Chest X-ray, PA view. Patient: 46 years old, sex F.
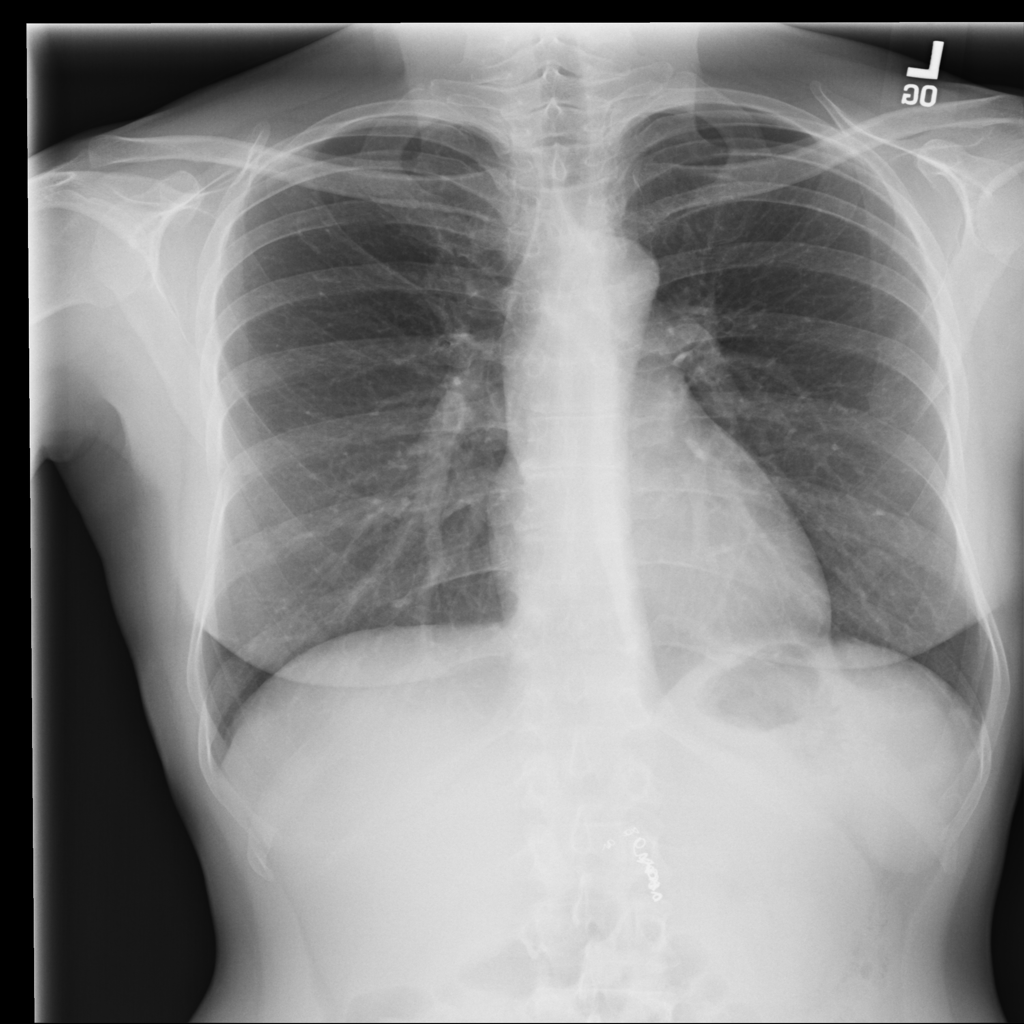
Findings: No Finding